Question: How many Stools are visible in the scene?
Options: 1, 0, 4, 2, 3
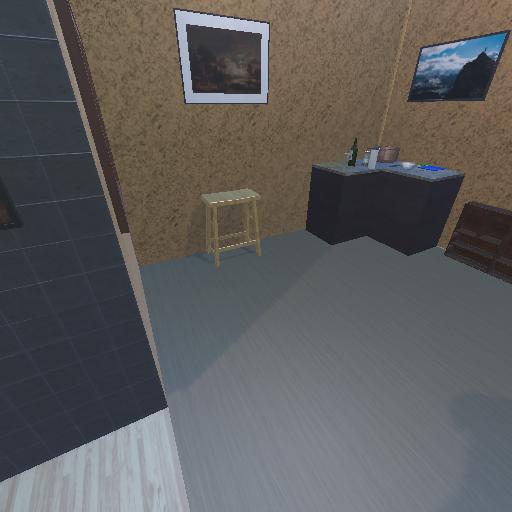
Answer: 1